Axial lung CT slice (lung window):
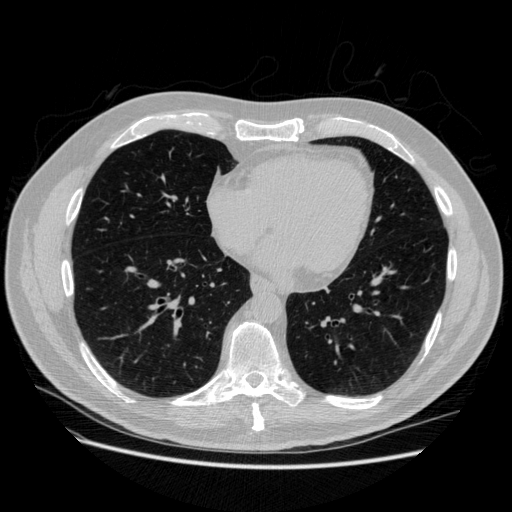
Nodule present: no